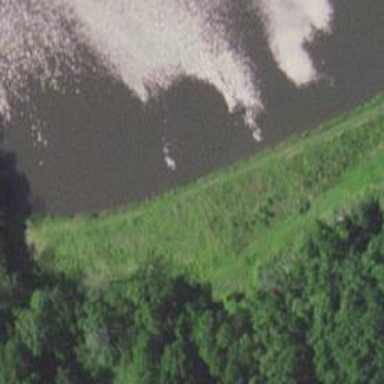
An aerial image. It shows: Dam across waterway.